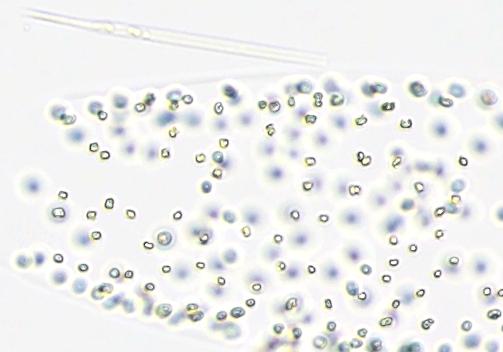
Label: Phaeocystis